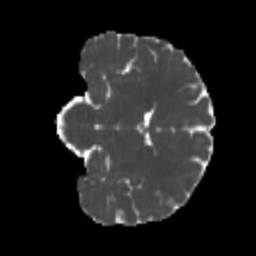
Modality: MD
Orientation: coronal
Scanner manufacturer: siemens
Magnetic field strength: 3 T
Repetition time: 4 s
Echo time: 0.0594 s